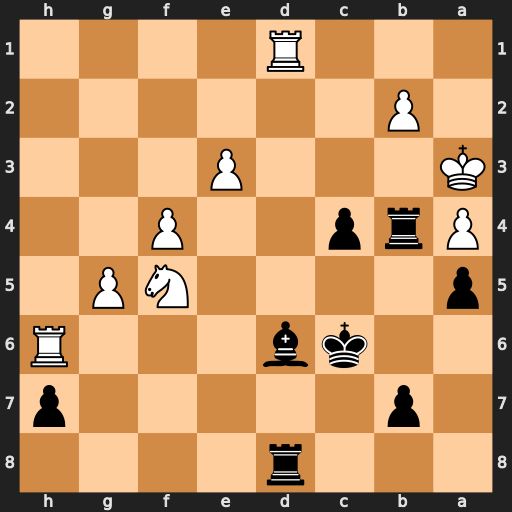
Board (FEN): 3r4/1p5p/2kb3R/p4NP1/Prp2P2/K3P3/1P6/3R4
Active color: b
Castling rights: -
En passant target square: -
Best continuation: Rxa4+ Kxa4 b5+ Kxa5 Ra8#